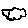
Label: cloud